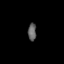
Tissue: skin
Cell type: Epithelial cells
Senescence score: 0.8981
Nuclear area (px): 142
Mean DAPI intensity: 96.718